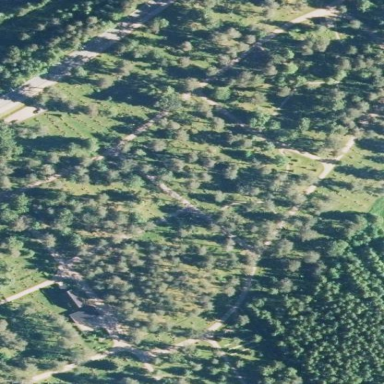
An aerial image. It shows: Cemetery.